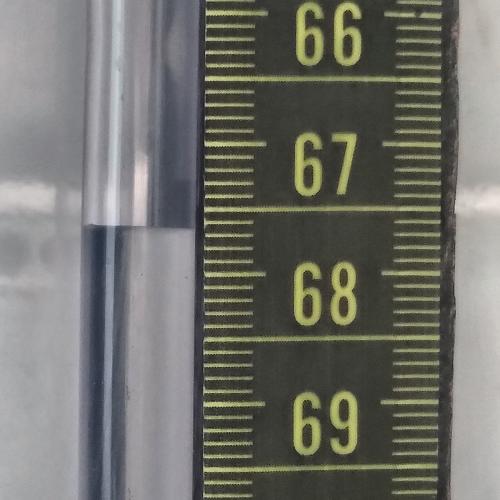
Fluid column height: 67.6 cm